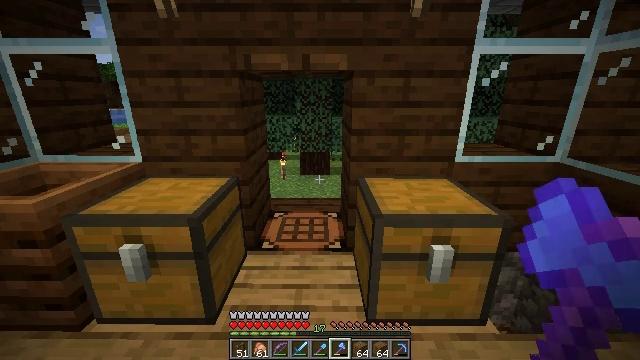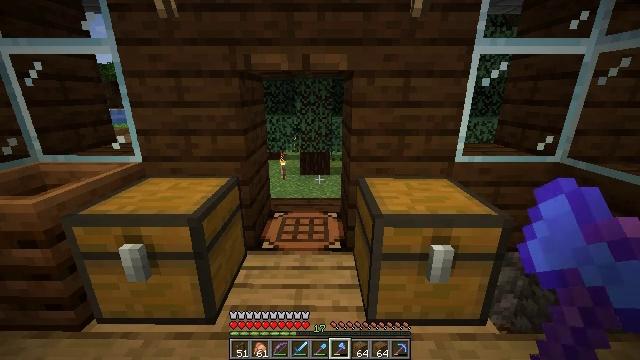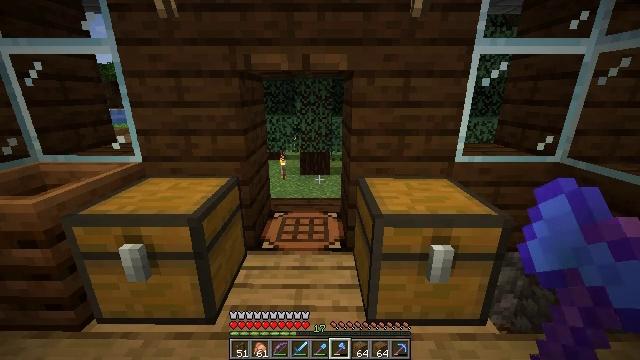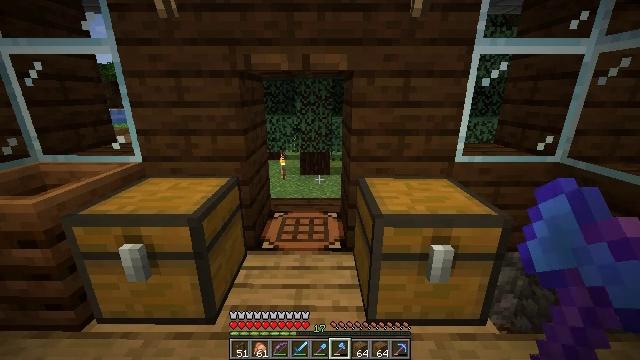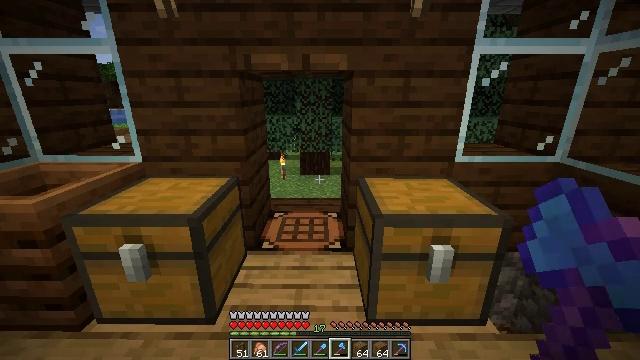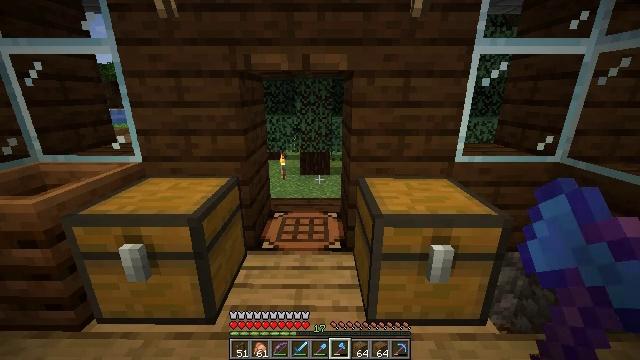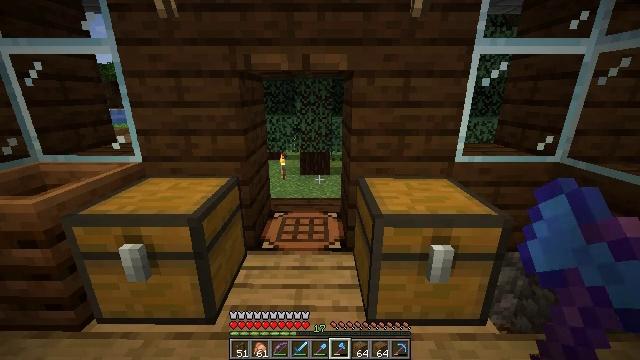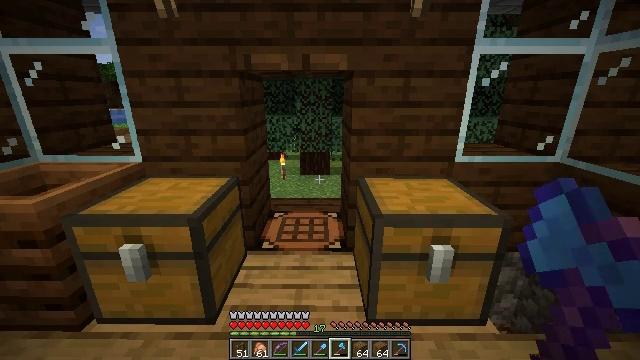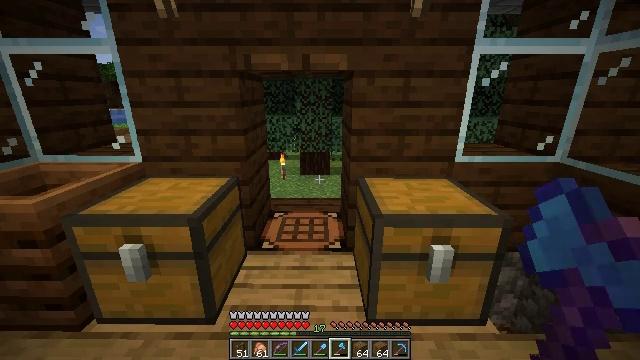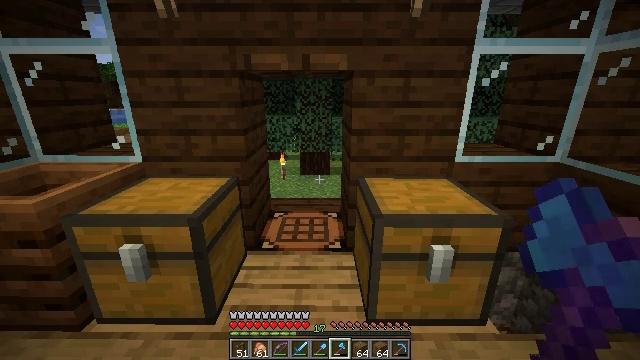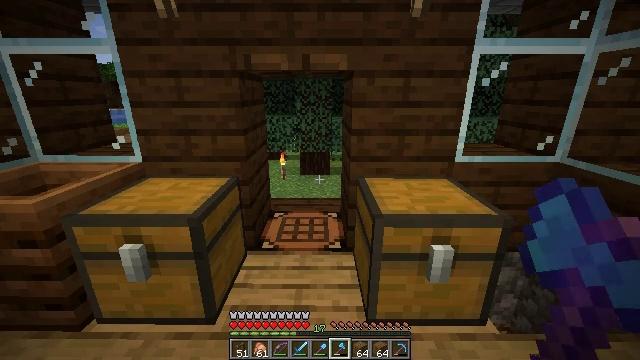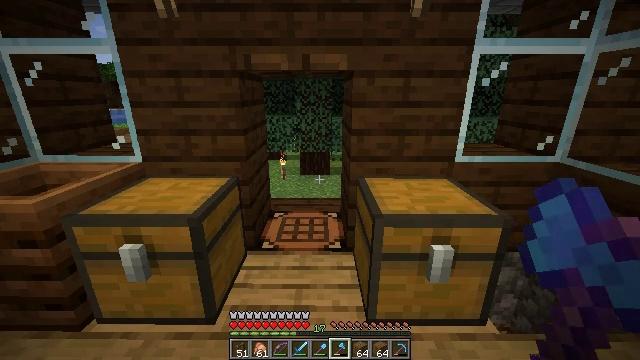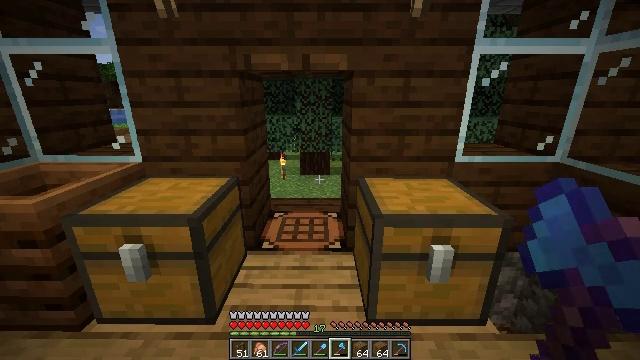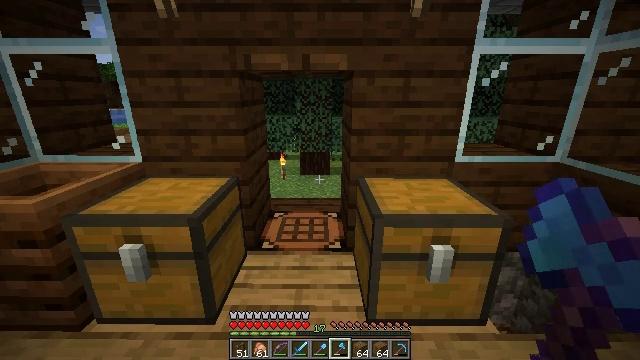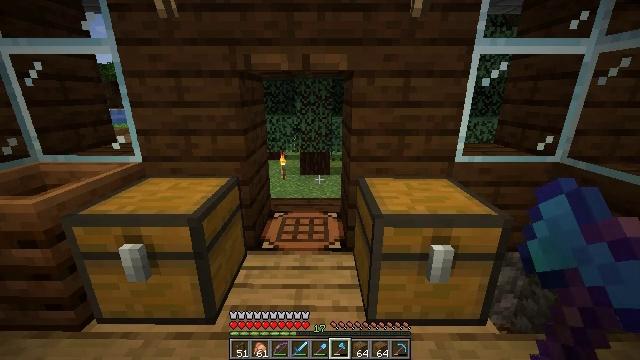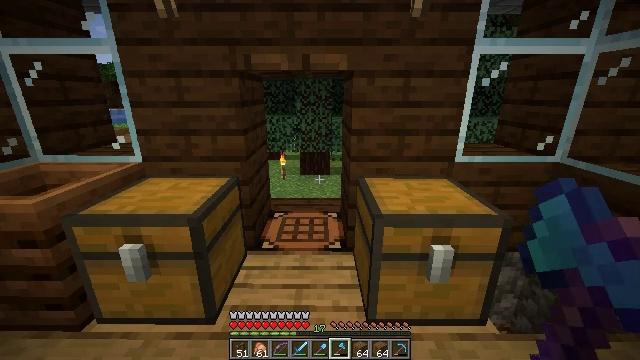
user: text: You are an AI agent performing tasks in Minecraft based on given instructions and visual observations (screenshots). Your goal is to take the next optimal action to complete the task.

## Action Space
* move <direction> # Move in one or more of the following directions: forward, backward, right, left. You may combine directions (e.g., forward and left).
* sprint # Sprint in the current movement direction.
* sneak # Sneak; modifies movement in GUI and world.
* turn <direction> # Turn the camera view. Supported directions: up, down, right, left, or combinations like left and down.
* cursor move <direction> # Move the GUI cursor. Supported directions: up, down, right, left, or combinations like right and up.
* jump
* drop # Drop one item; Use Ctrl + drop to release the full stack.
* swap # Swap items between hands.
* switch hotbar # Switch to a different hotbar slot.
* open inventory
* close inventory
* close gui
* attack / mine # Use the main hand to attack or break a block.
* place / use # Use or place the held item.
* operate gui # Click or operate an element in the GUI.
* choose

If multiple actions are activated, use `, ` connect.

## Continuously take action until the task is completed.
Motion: motion action
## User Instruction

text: Reclaim the spruce fence for reuse.
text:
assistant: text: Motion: no_op
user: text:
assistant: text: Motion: no_op
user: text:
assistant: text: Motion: no_op
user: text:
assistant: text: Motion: no_op
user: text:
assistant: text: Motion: no_op
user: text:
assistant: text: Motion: no_op
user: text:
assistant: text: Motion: no_op
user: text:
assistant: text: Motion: no_op
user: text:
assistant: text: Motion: no_op
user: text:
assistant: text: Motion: no_op
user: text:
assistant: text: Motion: no_op
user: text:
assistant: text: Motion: no_op
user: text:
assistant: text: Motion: no_op
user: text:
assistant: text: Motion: no_op
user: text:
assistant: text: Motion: no_op
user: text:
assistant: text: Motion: no_op
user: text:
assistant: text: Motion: no_op
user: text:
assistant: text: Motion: no_op
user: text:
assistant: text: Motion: no_op
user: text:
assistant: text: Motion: no_op
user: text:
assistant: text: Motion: no_op
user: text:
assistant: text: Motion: no_op
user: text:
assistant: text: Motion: no_op
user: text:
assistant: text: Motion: no_op
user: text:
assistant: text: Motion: no_op
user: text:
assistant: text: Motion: no_op
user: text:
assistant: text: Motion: no_op
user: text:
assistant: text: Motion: no_op
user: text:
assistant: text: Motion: no_op
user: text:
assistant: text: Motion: no_op